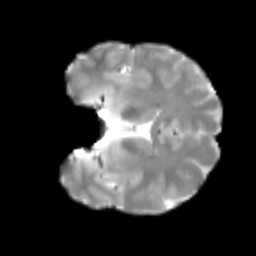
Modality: T2w
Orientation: coronal
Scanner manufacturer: siemens
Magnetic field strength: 3 T
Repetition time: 4 s
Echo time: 0.0594 s